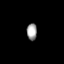
Tissue: prostate
Cell type: Fibroblasts
Senescence score: 0.7115
Nuclear area (px): 166
Mean DAPI intensity: 162.096